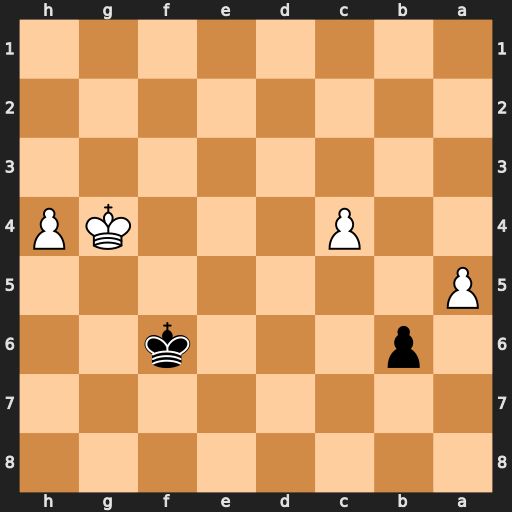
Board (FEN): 8/8/1p3k2/P7/2P3KP/8/8/8
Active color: b
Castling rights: -
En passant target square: -
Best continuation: bxa5 h5 a4 c5 a3 h6 a2 h7 Kg7